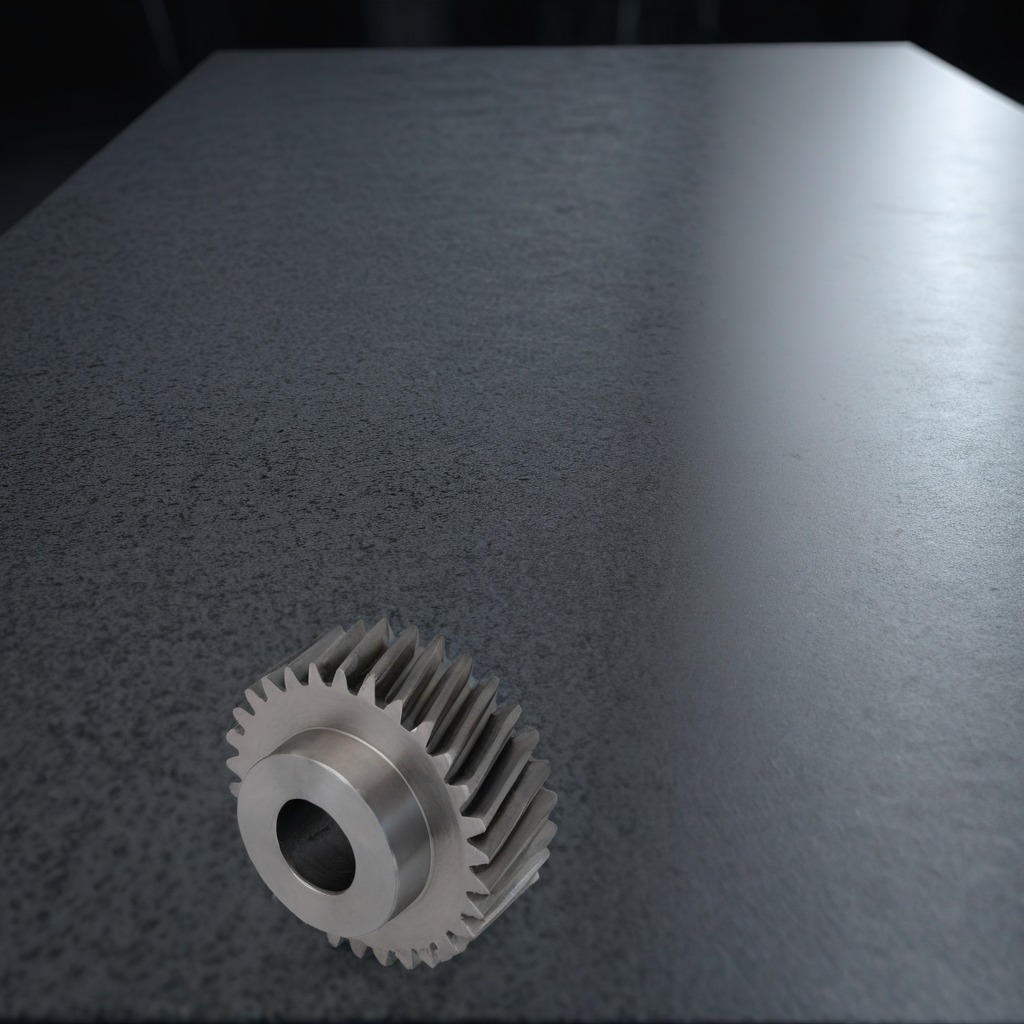
A steel gear with teeth lies on a clean granite table inside a workshop at night.